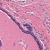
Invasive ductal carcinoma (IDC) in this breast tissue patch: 0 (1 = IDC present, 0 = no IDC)